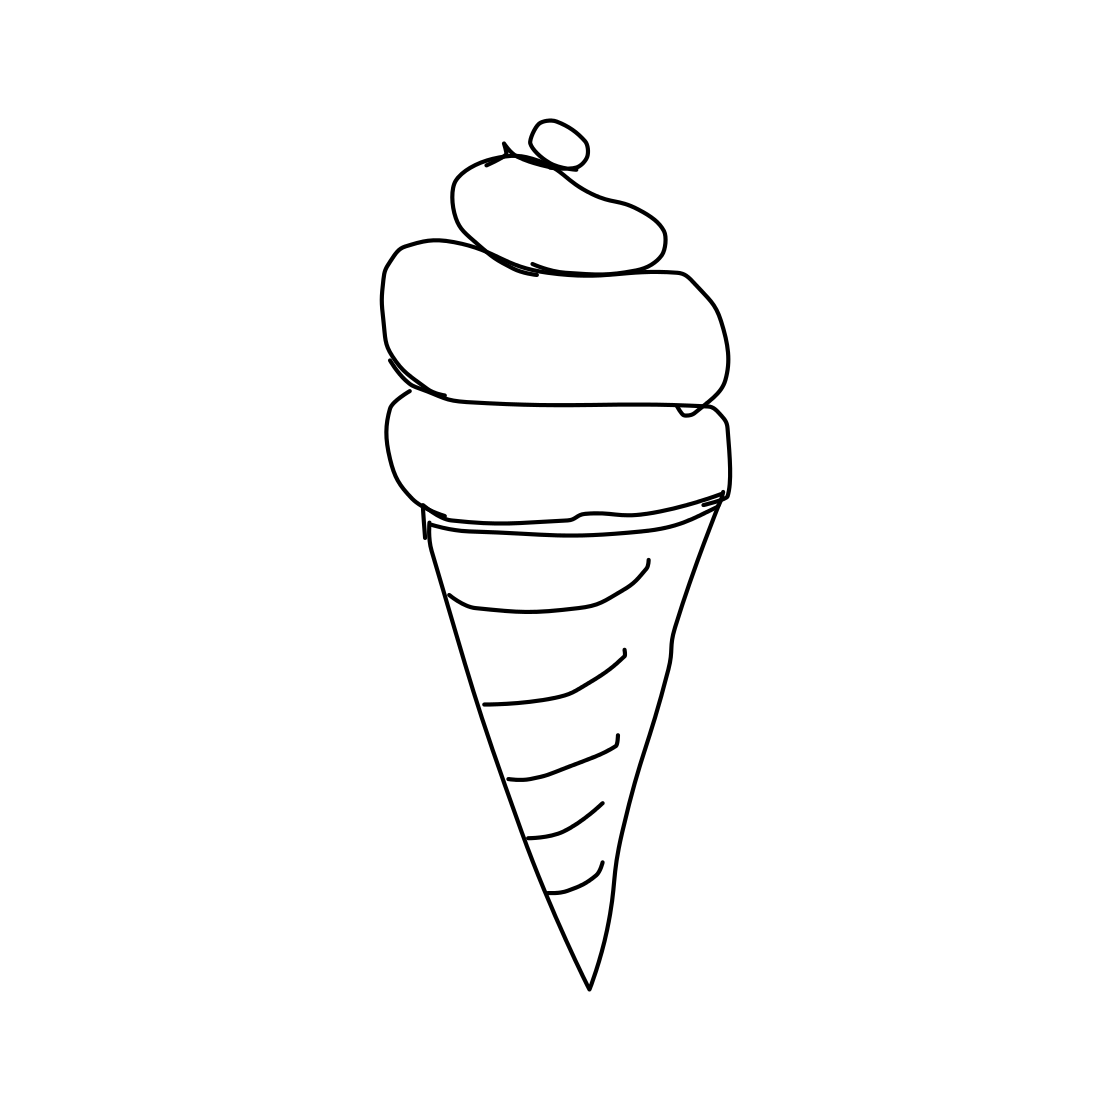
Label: ice-cream-cone